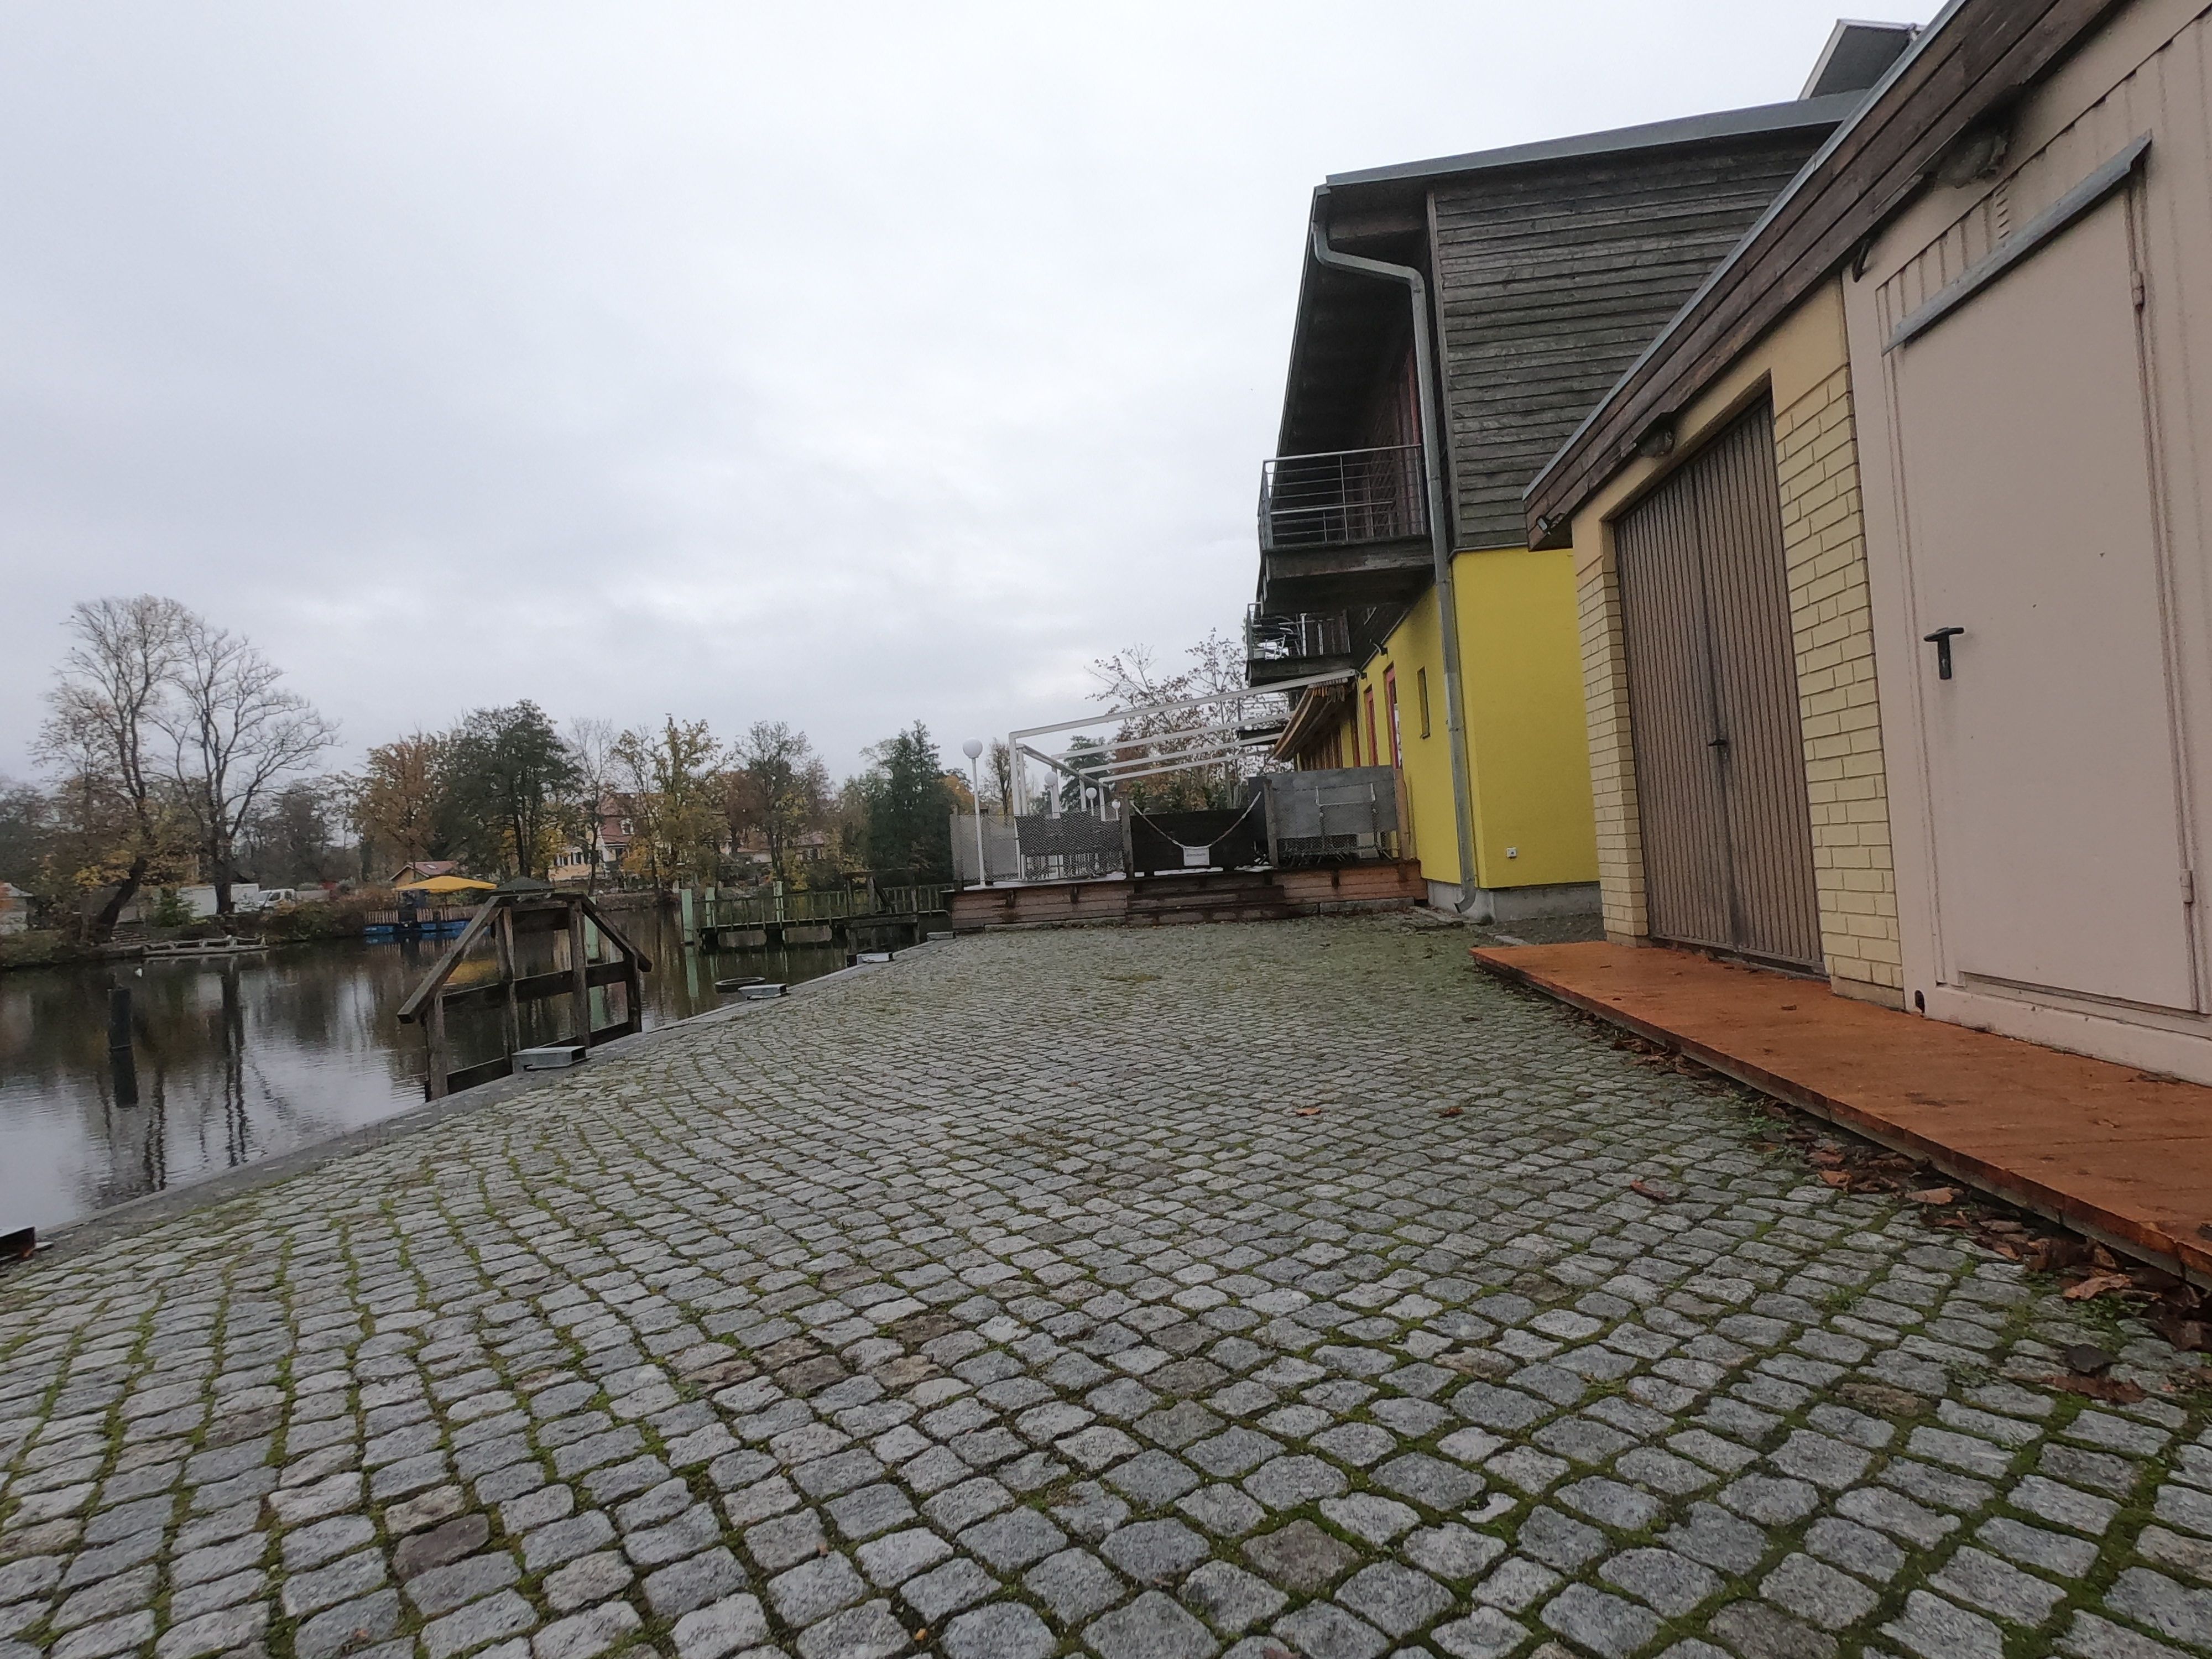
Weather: snowy
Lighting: day
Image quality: good
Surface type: walking surface
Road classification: service, footway
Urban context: rural cluster
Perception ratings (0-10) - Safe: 7.56, Lively: 0.92, Beautiful: 5.05, Boring: 3.02, Depressing: 2.78, Wealthy: 6.15